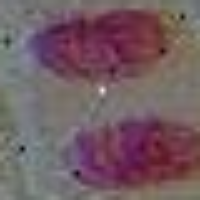
Label: telophase